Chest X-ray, AP view. Patient: 53 years old, sex F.
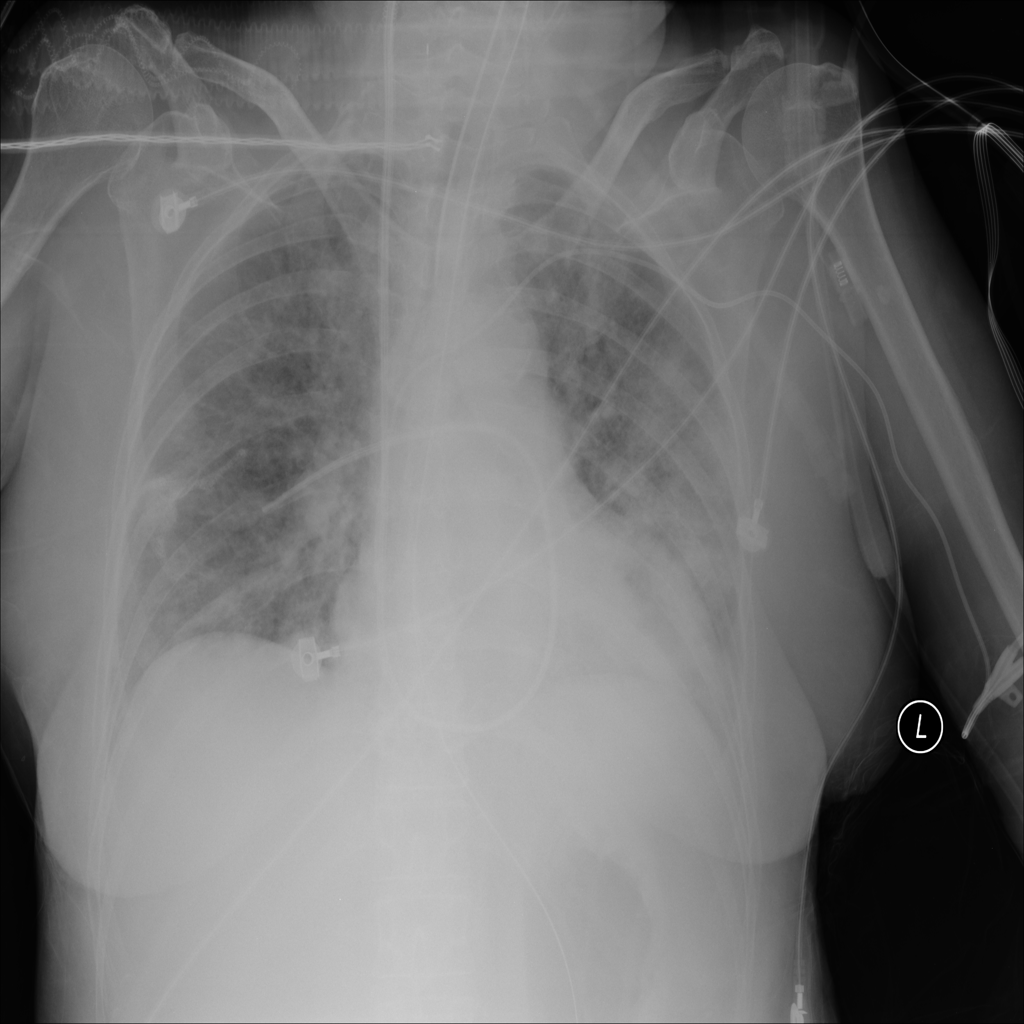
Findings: Infiltration